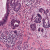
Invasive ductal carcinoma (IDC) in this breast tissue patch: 0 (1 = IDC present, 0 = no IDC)